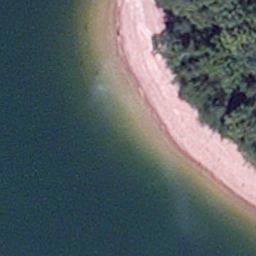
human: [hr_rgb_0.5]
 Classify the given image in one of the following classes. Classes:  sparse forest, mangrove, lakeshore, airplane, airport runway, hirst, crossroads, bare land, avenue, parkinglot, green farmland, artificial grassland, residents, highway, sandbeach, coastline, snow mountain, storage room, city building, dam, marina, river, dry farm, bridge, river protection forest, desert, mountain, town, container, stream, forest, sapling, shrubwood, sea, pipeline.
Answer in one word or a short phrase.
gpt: lakeshore